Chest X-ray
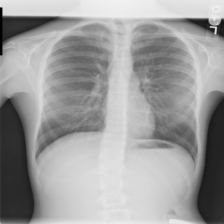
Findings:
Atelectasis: negative
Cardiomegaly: negative
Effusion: negative
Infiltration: negative
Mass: negative
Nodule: negative
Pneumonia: negative
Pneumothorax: negative
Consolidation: negative
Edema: negative
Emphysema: negative
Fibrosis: negative
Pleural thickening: negative
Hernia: negative